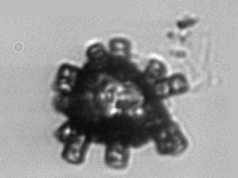
Label: Delphineis